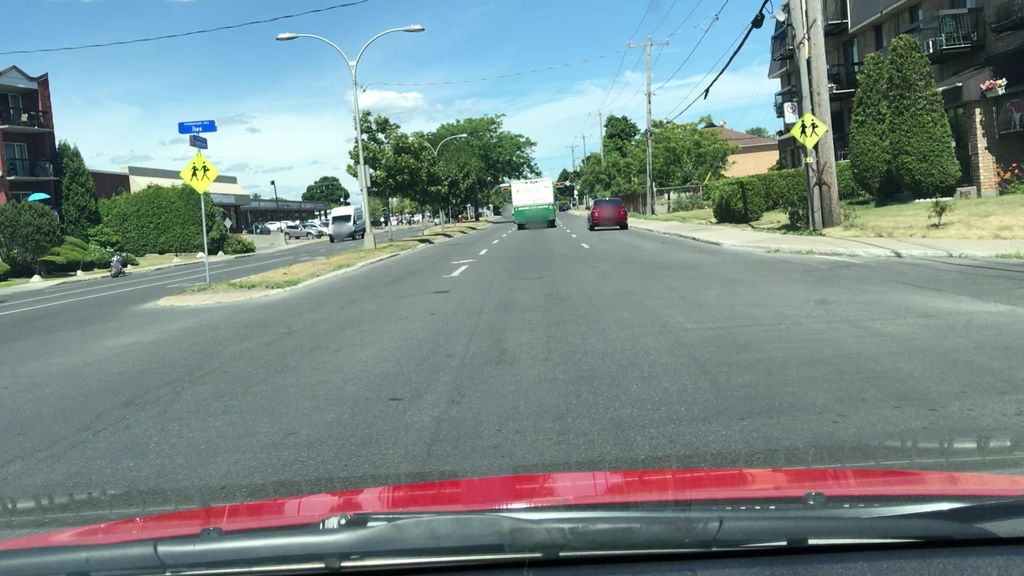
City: montreal